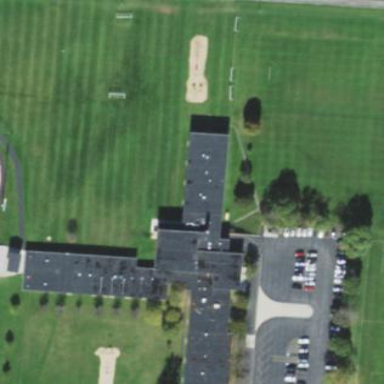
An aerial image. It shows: School building.